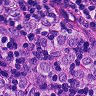
Metastatic tissue present: yes